Question: I was doing a project in NetBeans 7.3, it asked me to update the IDE, after clicking the update and having it restarted, it wont allow me to view PHP files. Below is the screenshot:

Can anyone help me solve this problem?
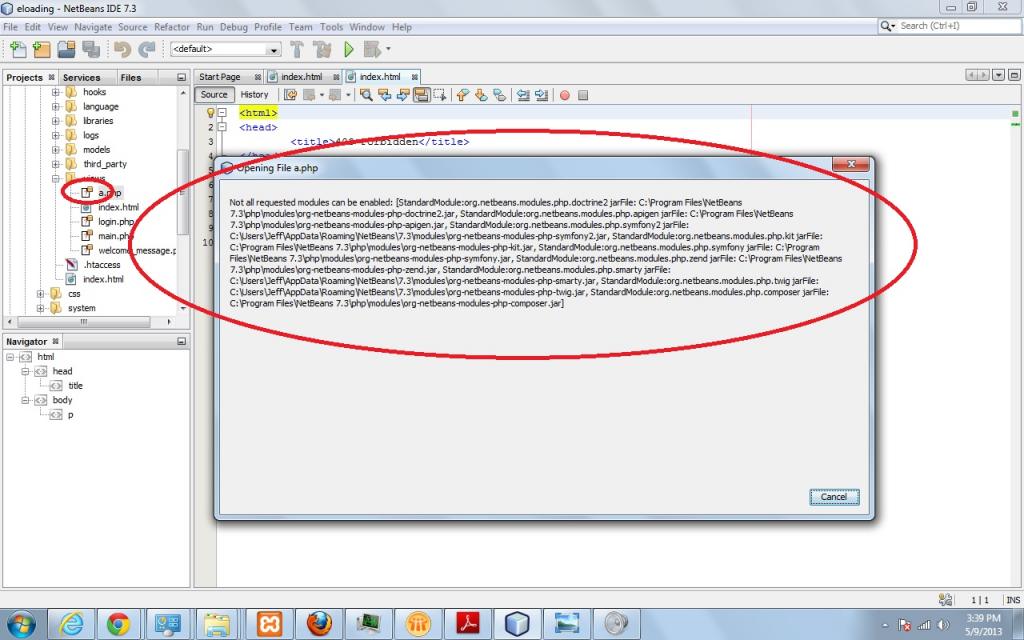
Answer: This seems to be a cache problem try deleting cache of netbeans.
for windows cache is located in C:\Users\username.netbeans\7.0\var\cache. Deleting this directory should clear the cache for you.